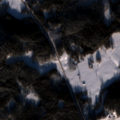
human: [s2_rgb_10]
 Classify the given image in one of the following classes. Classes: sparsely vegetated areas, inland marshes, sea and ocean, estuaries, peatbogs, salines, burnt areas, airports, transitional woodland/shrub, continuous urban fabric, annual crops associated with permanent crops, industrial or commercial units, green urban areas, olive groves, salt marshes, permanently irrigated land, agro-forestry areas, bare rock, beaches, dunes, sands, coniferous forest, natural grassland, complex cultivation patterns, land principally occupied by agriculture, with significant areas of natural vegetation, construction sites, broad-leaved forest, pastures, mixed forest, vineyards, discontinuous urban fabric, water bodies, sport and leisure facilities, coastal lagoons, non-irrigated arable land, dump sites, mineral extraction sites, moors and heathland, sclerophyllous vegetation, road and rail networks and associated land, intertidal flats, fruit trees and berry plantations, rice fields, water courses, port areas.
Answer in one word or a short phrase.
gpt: non-irrigated arable land, land principally occupied by agriculture, with significant areas of natural vegetation, coniferous forest, mixed forest